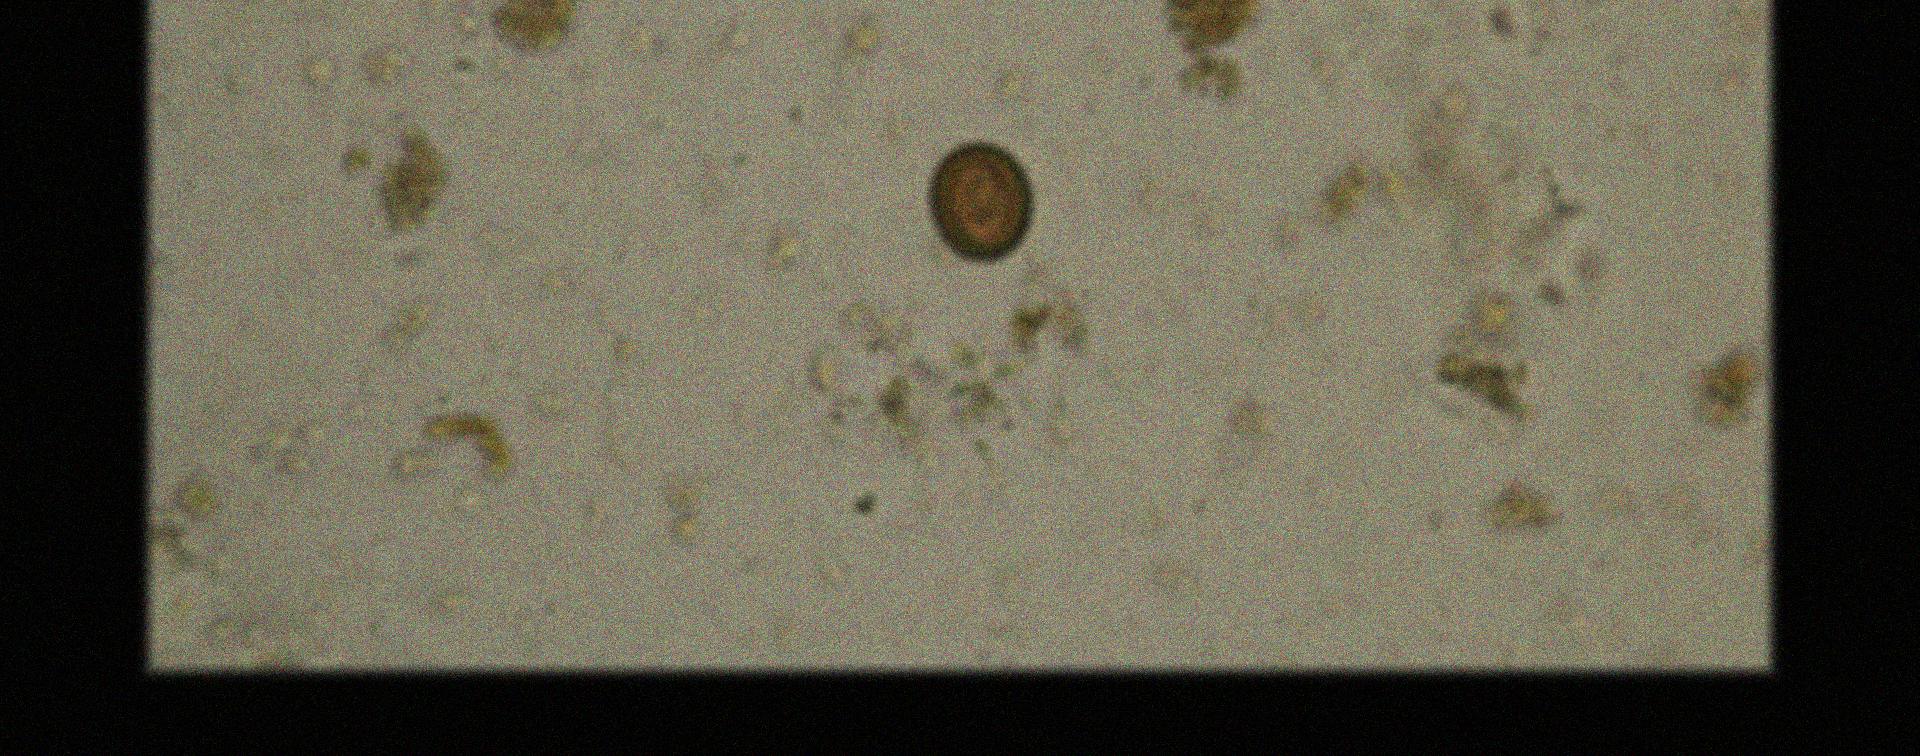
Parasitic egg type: Taenia spp. egg